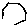
Label: hexagon